Question: In my application I have a custom tooltip which is derived from the standard 'System.Windows.Forms.Form' class. It has a 'WS_EX_COMPOSITED' style set which prevents flickering. It can contain multiple lines of text and optionally some controls as well. Whenever its content changes, its size is recalculated so that it matches the bounds of the controls within it. However, I have noticed some weird behaviour - for example sometimes it fails to show up completely, sometimes it is cut.
I have created a simple application which demonstrates these issues. See the screenshot:

When you move the mouse over one of the displayed circles, the tooltip should be shown with 'N' lines of text where 'N' is the number drawn inside the circle. In the screenshot, you can see the tooltip was cut so that only "Item #1" is visible. The mouse was moved to the left from the "1" circle, the tooltip content was updated to contain 9 lines of text but its size remained the same. Unfortunately these issues seem to occur at random, so you'll have to "play" with the application for some time, moving the mouse between the circles.
So far I have made these observations:
1. when I switch off the WS_EX_COMPOSITED style, the issues disappear
2. when I force the size of the tooltip to actually change (even when moving to another circle with the same number), the issues disappear
This suggests that perhaps windows with 'WS_EX_COMPOSITED' style somehow fail to update their size when going from hidden to visible state.
Does anyone know what's happening here? The complete sample project is available for <URL>.
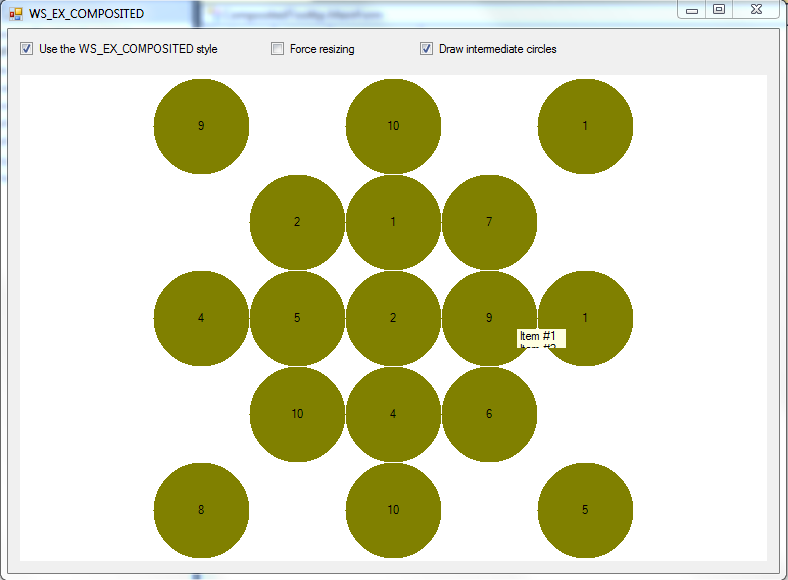
Answer: I managed to simplify the example to the point where I could draw a conclusion: A 'Form' with the 'WS_EX_COMPOSITED' style will very often be if you hide it and then try to show it again .
So the easiest is to do just
'''
protected override void OnVisibleChanged( EventArgs e )
{
if( this.Visible )
{
this.Height++;
}
}
'''